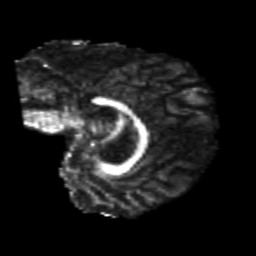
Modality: FA
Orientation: sagittal
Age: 21
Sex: female
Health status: healthy
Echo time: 0.074 s